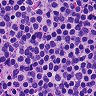
Metastatic tissue present: no